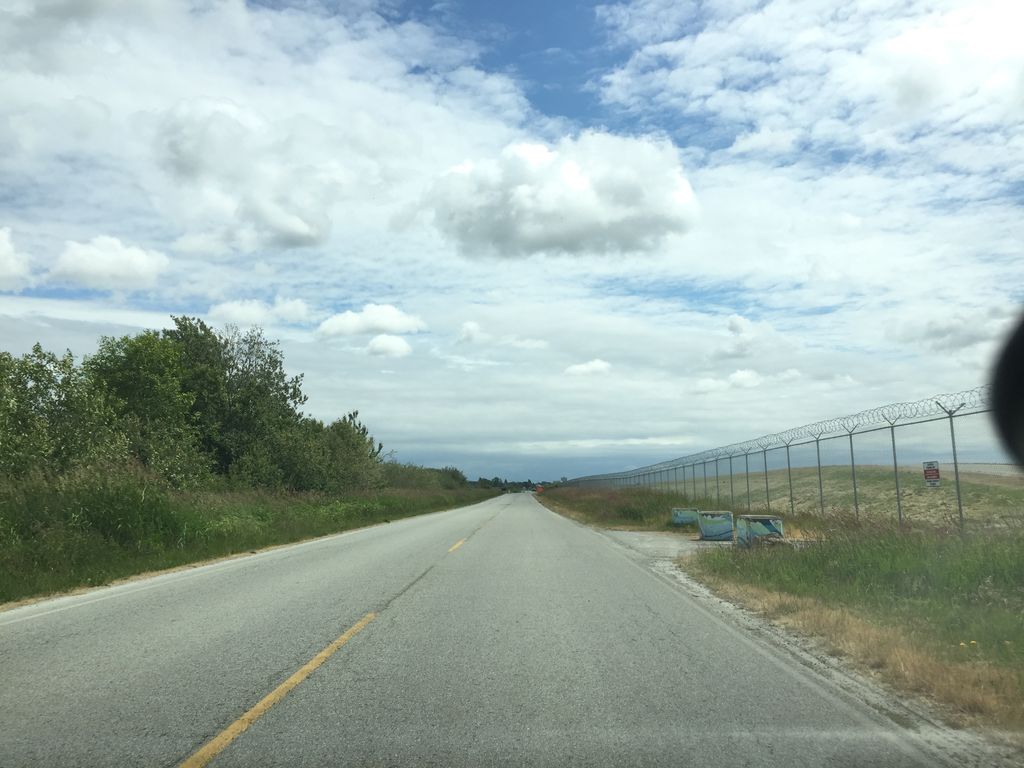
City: vancouver